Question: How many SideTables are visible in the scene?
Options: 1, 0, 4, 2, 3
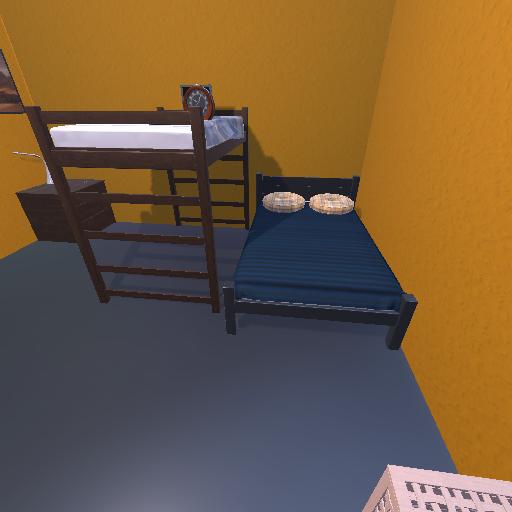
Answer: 1